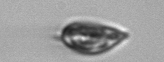
Label: Prorocentrum_triestinum